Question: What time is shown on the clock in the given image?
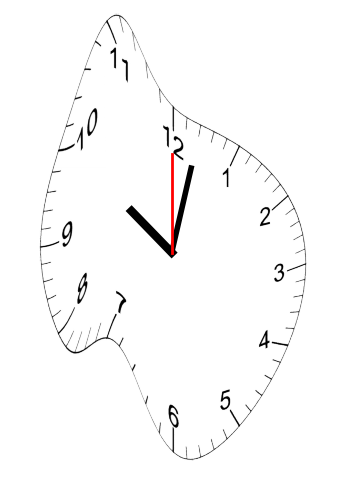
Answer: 10:02:00